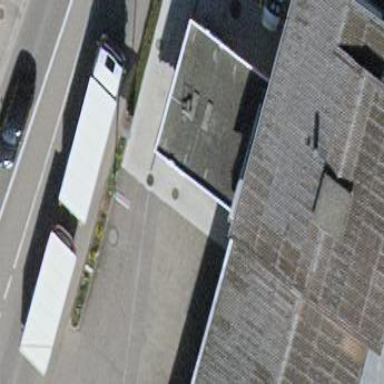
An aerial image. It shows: View of roof of building.